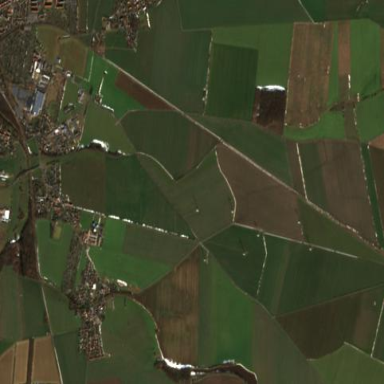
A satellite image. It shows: View of farmland.